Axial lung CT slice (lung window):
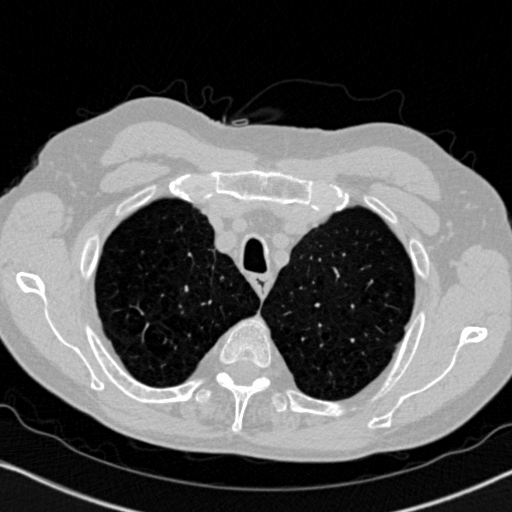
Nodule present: no